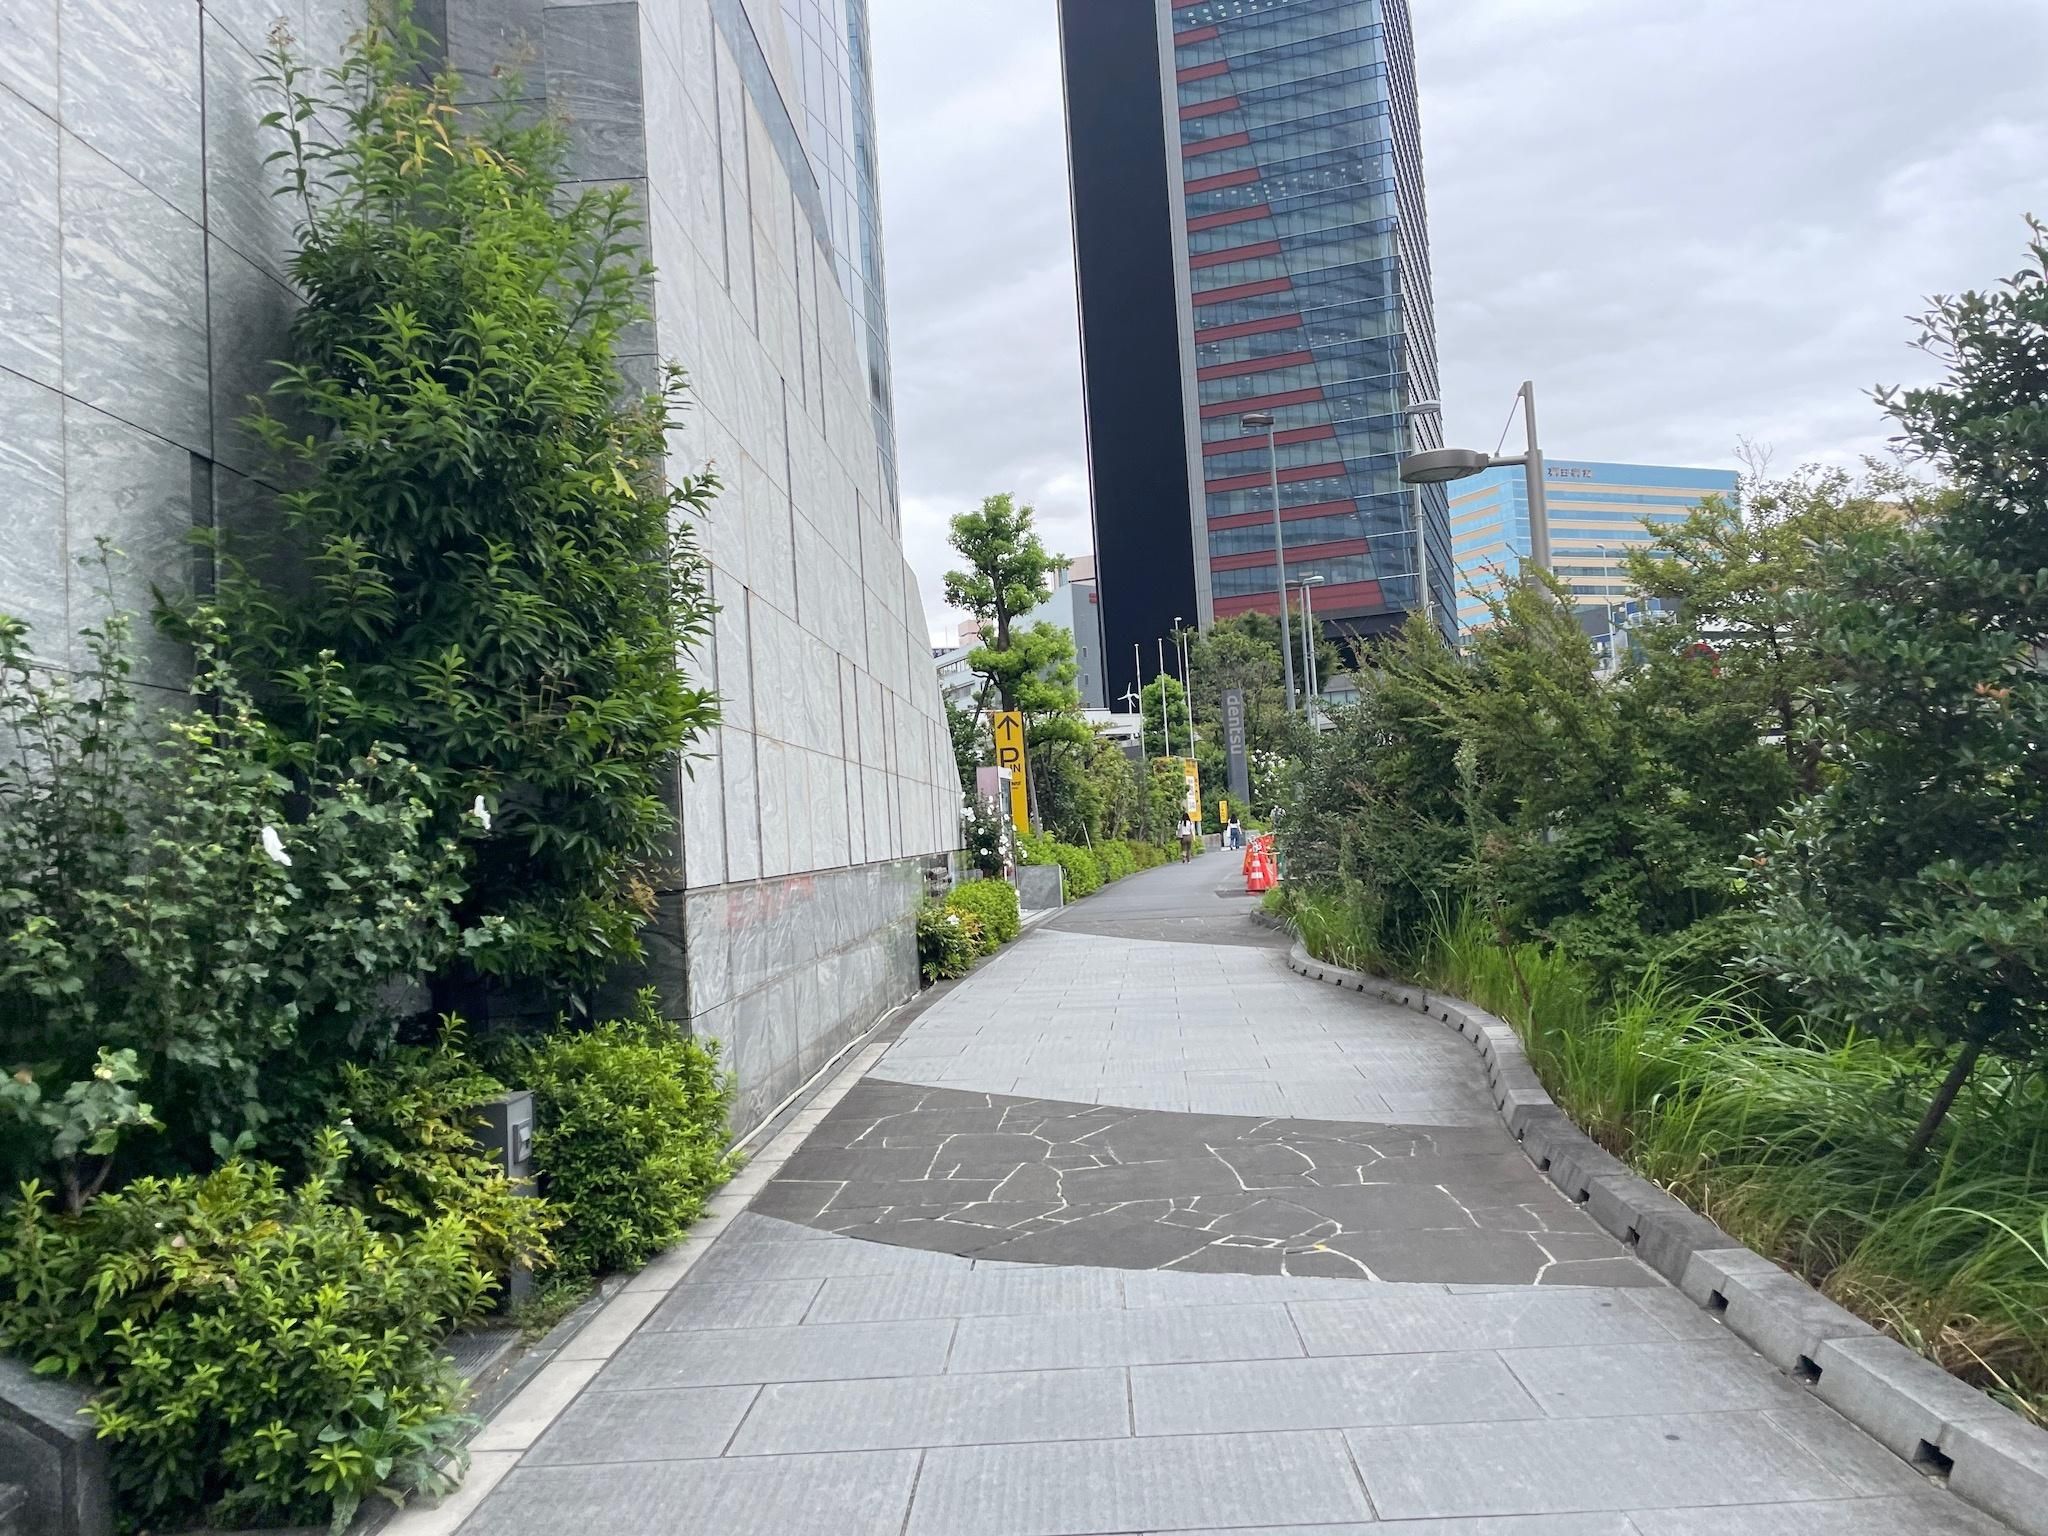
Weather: cloudy
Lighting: day
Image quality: good
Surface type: cycling surface
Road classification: footway, steps, pedestrian
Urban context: urban centre
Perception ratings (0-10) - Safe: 6.5, Lively: 7.39, Beautiful: 7.63, Boring: 4.17, Depressing: 4, Wealthy: 8.69